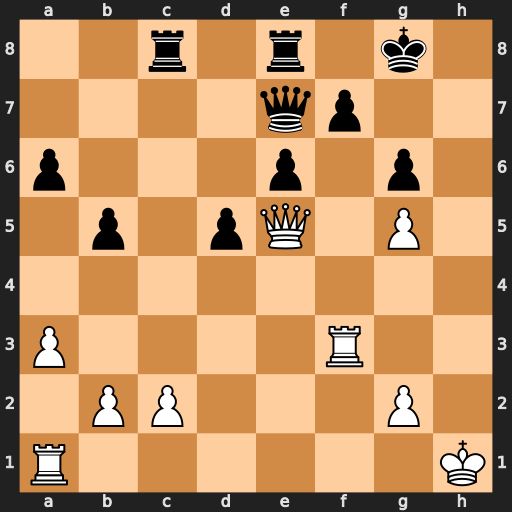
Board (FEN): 2r1r1k1/4qp2/p3p1p1/1p1pQ1P1/8/P4R2/1PP3P1/R6K
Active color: w
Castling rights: -
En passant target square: -
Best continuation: Rh3 f6 gxf6